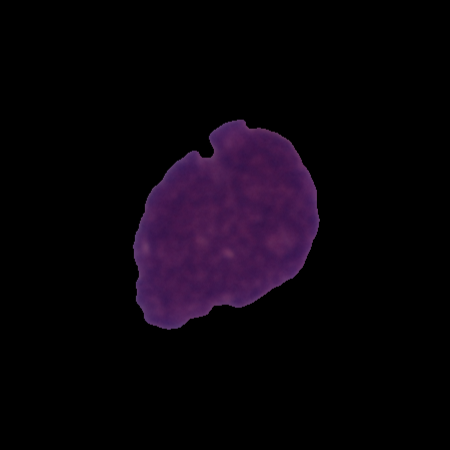
Label: cancer